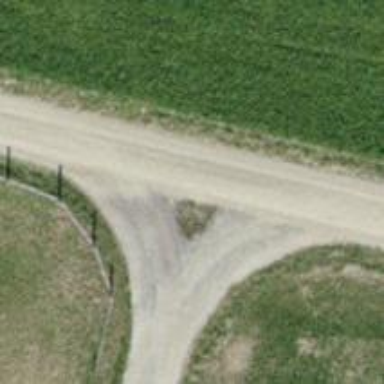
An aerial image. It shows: Track with fine gravel surface. The track type is grade1.